Question: I would like to create apps which have 2 views (top & bottom).
The top view is scrollable and contains multiple textfields and labels.
The bottom view is non-scrollable but needs to auto adjust to fit into bottom screen like a keyboard when the screen size is changed (I want it to be usable from iPhone 4 to 6 Plus). The bottom view will contain a custom function button to trigger actions and updates in the top view.
I have this working on Android with LinearLayout, but I'm stuck with iOS.

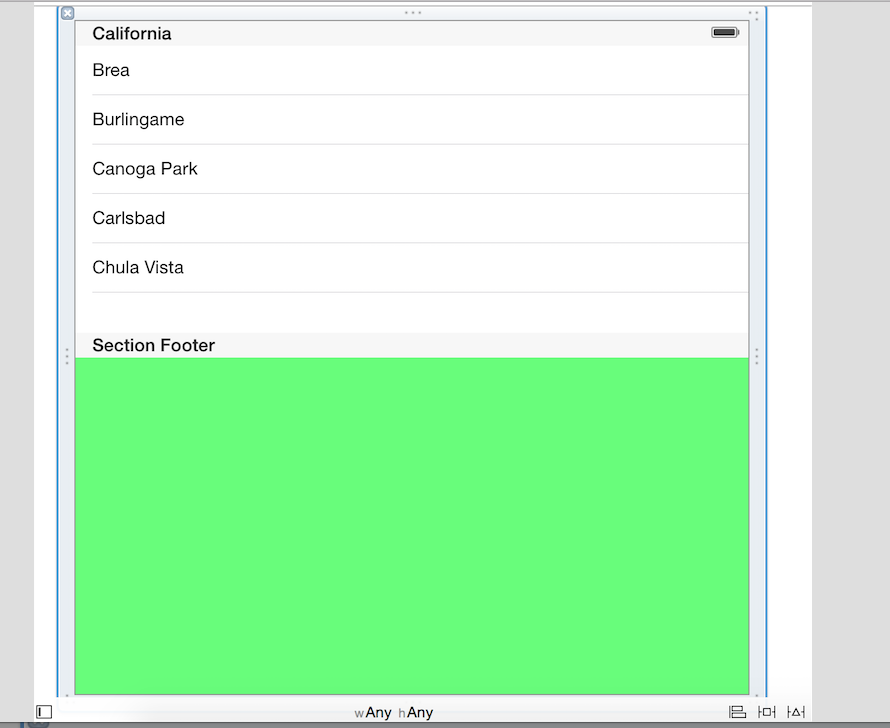
Answer: Try to place table view or scroll view in top which will scroll and a UIView on bottom. make the height of UIView constant and table view or scroll view which you will use in top will change the height according as the screen size. If you got confused the post the comment.
For table view see this tutorial
<URL>
> Step1 : Place table view and view as below . upper part is table view
and lower is view

> Step2: Place the constraints for view as belowAT first

> At second

> Step 3: Place the constraints for table view as below

Try and inform me what u got